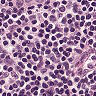
Metastatic tissue present: no